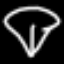
Label: diamond